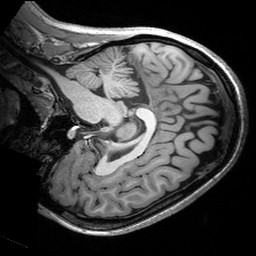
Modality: T1w
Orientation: sagittal
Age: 28
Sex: female
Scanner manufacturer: siemens
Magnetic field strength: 3 T
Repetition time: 2.53 s
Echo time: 0.00299 s